Field crop: maize
Growth stage: 1
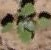
Species: chenopodium